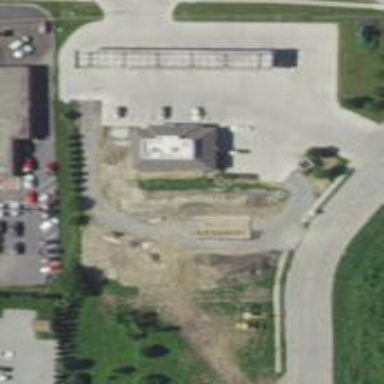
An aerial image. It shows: Convenience shop.